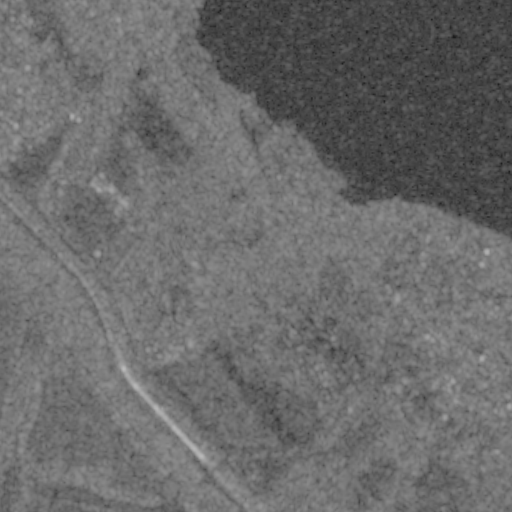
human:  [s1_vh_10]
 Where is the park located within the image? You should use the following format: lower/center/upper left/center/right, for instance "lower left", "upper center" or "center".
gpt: The park is located in the upper left of the image.
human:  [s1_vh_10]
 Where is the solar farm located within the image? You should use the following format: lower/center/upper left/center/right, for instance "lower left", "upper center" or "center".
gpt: The solar farm is located in the center left of the image.
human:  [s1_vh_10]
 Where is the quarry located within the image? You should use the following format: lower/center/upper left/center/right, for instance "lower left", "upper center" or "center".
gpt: There is no quarry in the image.

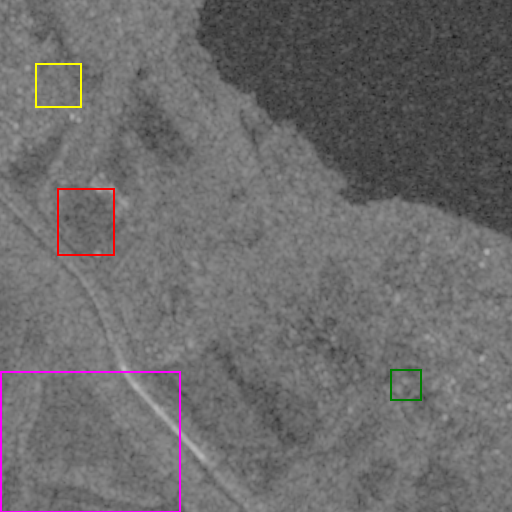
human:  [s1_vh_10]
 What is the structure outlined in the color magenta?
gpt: The structure outlined in magenta is a crop field.
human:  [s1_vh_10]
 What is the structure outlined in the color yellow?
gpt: The structure outlined in yellow is a park.
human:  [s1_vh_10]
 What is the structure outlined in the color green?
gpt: The structure outlined in green is a power substation.
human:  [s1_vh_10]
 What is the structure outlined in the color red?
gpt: The structure outlined in red is a solar farm.
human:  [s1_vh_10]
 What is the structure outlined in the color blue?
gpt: There is no blue outline.